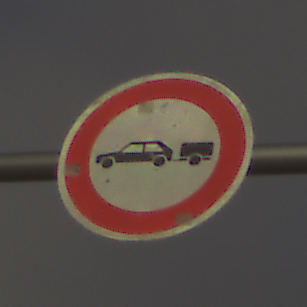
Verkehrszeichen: VerbotPersonenkraftwagenMitAnhaenger
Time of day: SunriseSunset
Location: Outdoor (Nature)
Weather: PartlyCloudy
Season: NotSpecified
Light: Natural